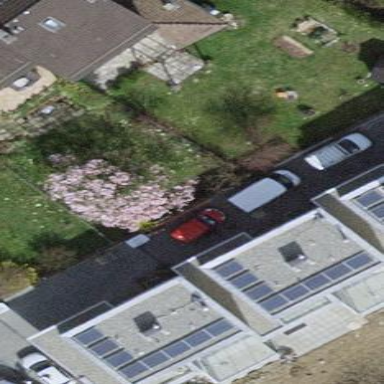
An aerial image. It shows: Garden enclosed by fence.